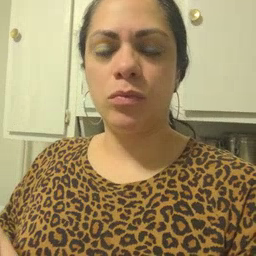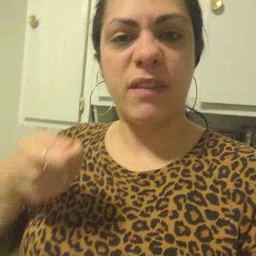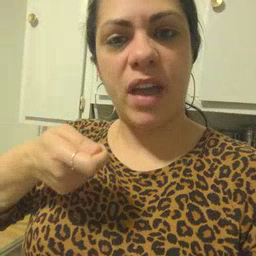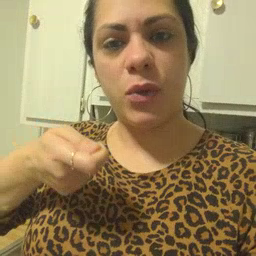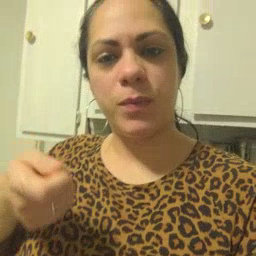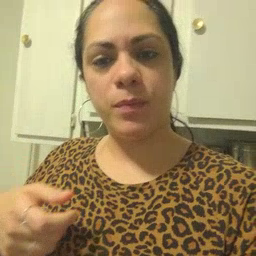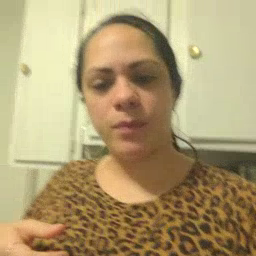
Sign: vacuum